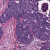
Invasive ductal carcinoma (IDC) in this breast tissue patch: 0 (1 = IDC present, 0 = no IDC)